Question: I have an app on facebook.
I want to change the link on the play now button to be different.
is it possible though any API or configuration ??

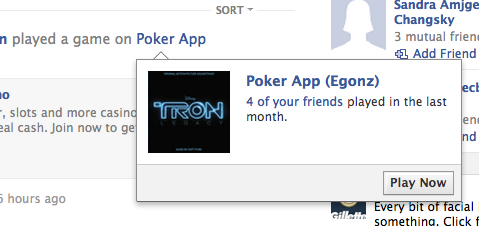
Answer: No, this is not possible to alter Facebook's UI in that manner.
You have no control on how your application/game displayed in that view nor ability to change buttons.
Actually "Play Now" only appears for Games for non games Applications it'll be "Use Now", beware that wording may (and probably will at some point) change without any notice.